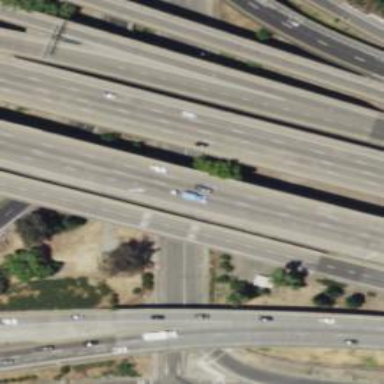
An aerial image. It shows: Viaduct bridge on motorway.